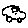
Label: car